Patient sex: M
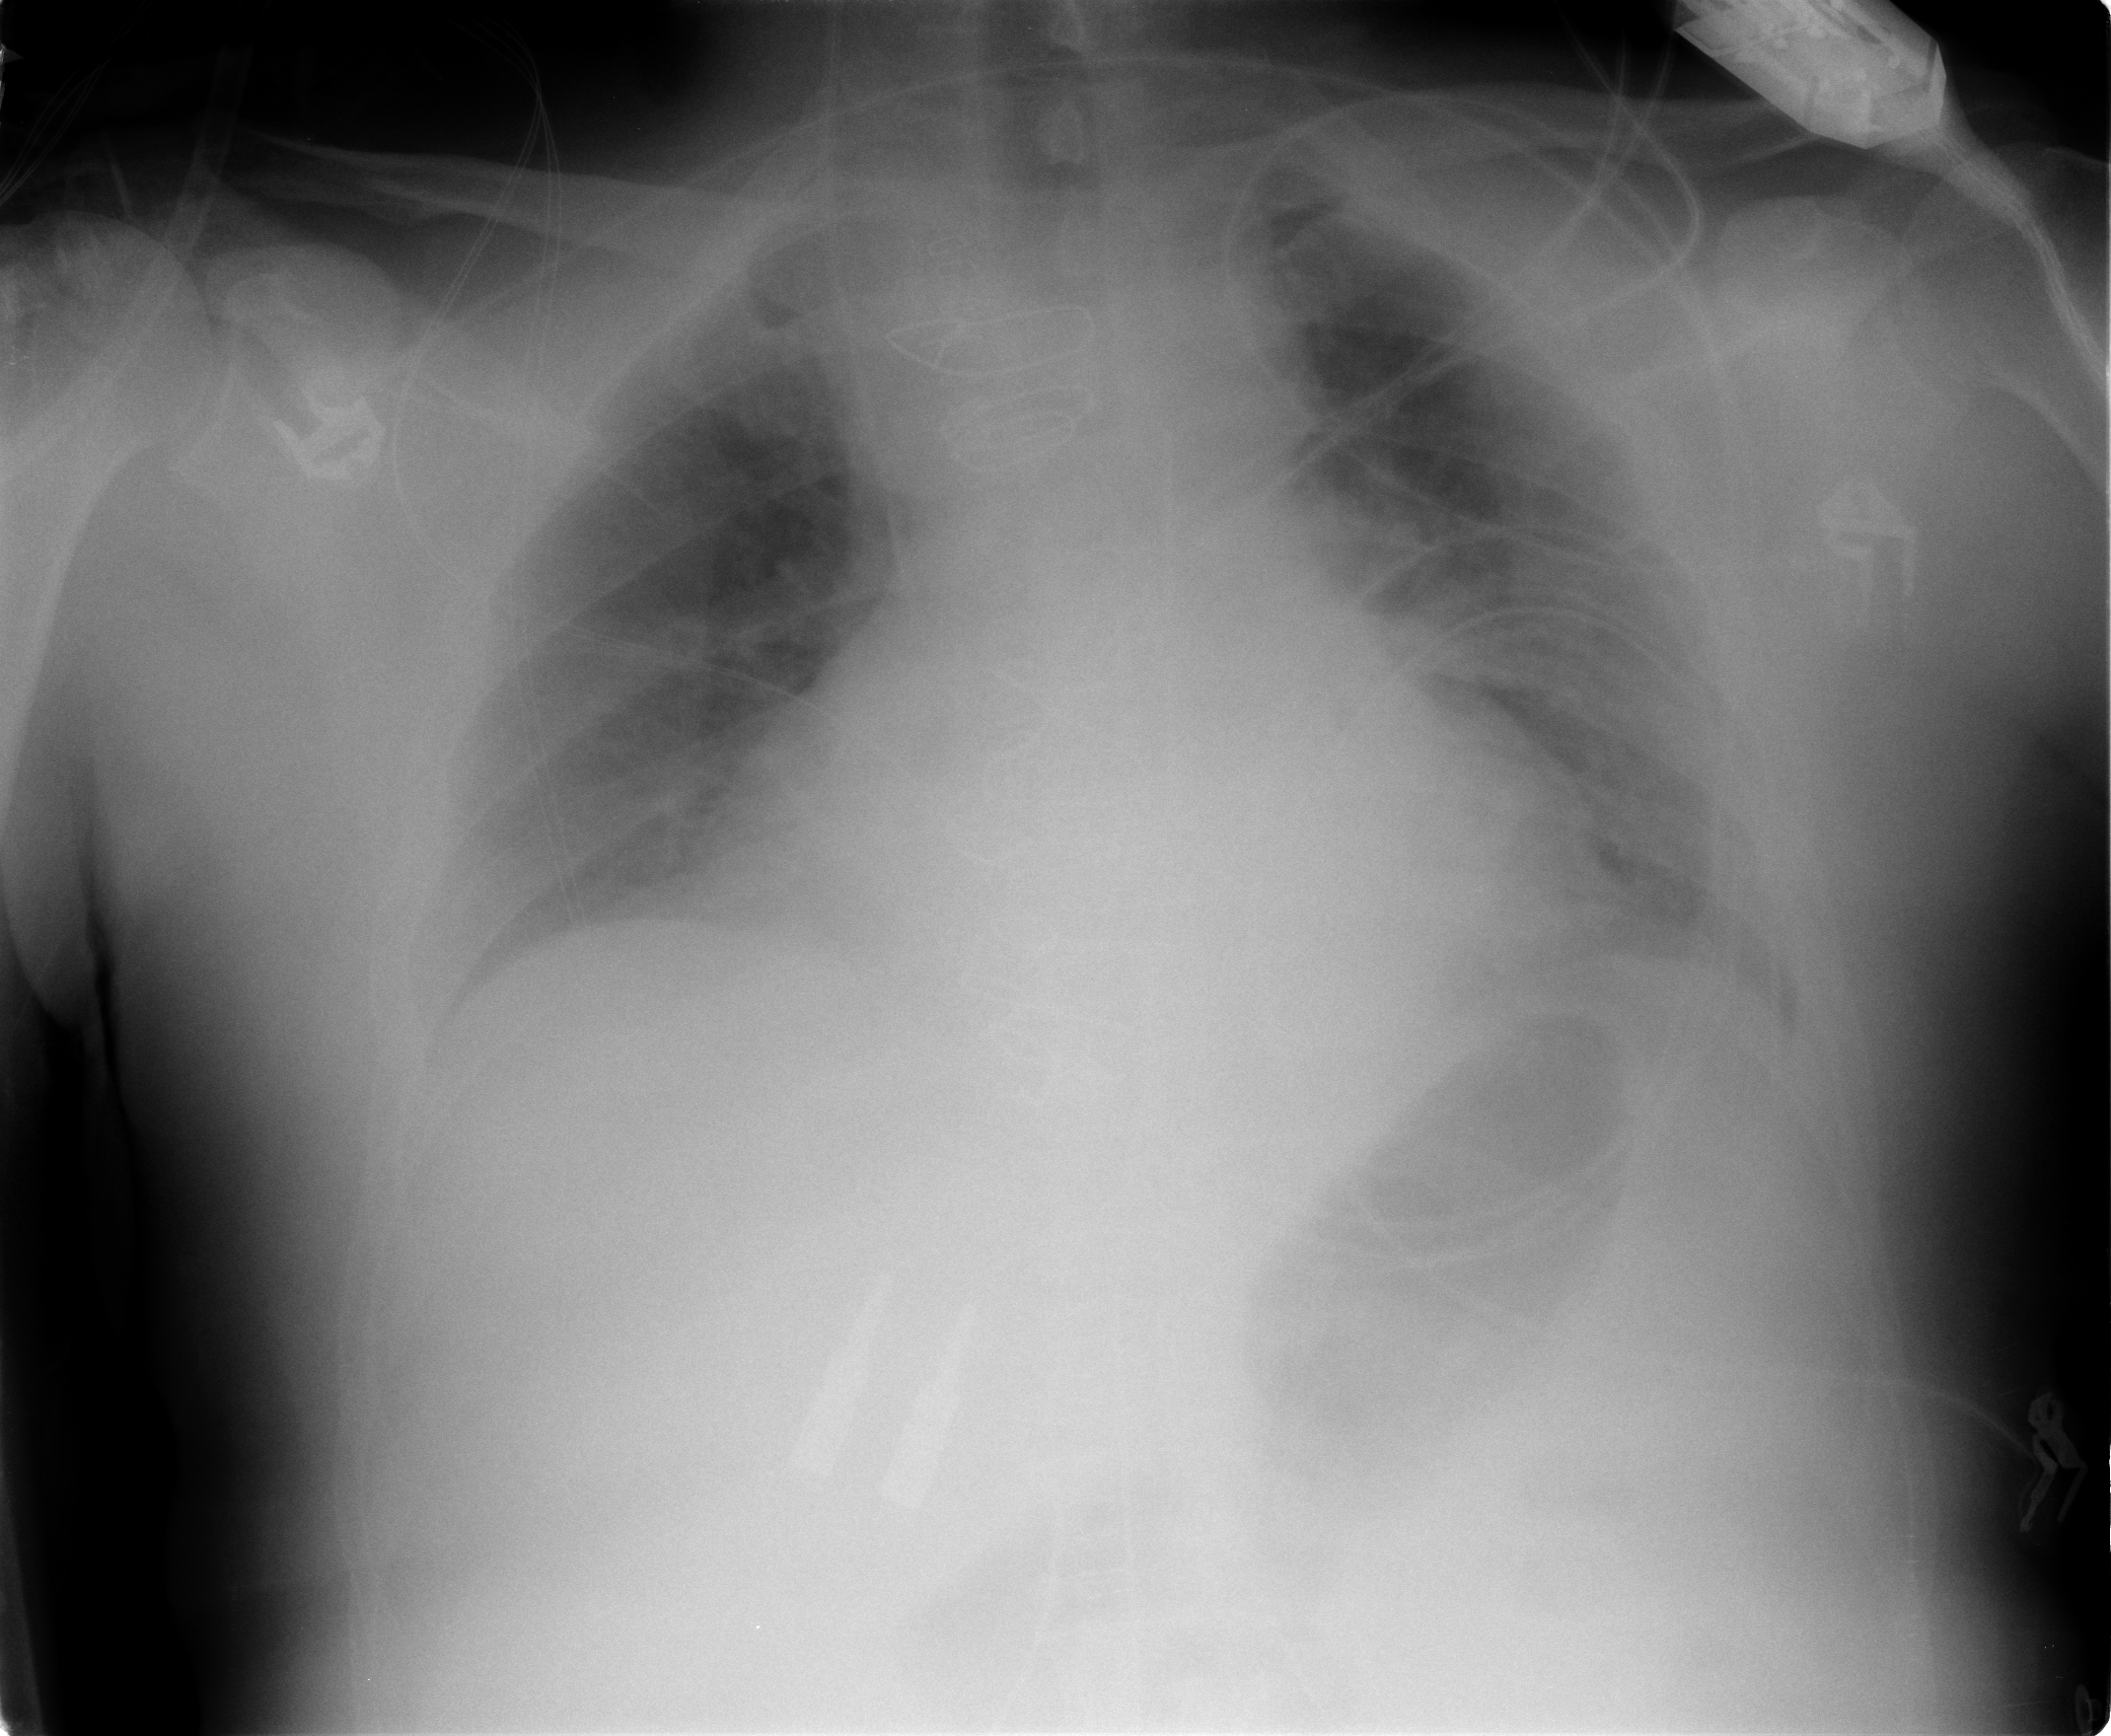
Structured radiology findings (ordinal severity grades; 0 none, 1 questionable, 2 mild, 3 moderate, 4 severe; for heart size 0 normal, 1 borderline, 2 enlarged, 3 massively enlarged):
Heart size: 2
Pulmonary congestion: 2
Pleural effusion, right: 1
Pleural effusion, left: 1
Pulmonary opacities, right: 1
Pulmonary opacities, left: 2
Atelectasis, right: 1
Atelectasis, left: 2